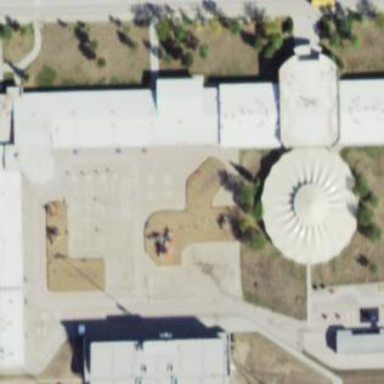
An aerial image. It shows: Playground area for leisure activities on the land.